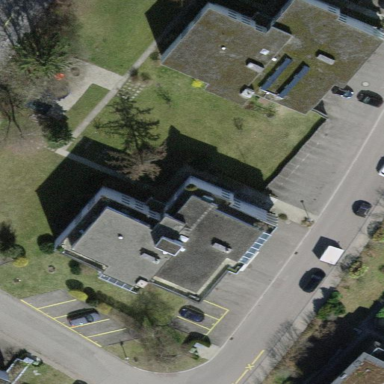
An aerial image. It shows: Building with apartments and flat roof.